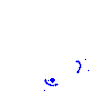
Particle: proton